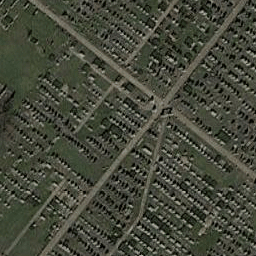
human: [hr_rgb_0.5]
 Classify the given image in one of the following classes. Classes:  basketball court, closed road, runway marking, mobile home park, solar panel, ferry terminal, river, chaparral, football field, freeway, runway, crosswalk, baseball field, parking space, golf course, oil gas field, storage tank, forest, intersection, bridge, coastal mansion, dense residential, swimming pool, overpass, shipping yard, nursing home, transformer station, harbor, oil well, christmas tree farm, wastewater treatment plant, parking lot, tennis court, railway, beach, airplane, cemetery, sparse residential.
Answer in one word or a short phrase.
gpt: cemetery